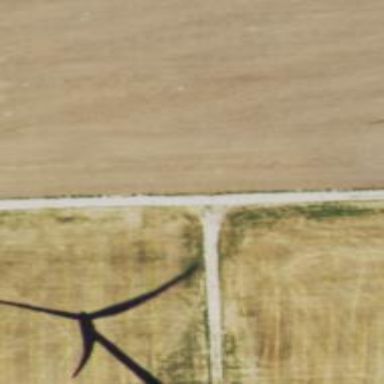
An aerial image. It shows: Road leading to wind farm area designated for service vehicles.